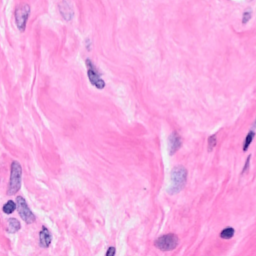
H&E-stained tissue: Breast